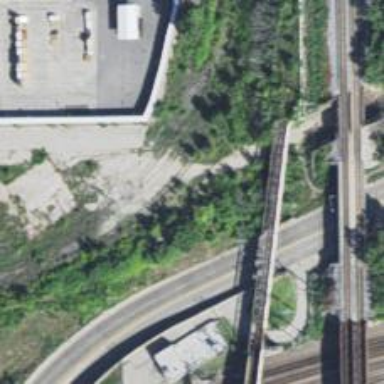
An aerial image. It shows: Abandoned railway.